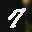
Label: 7